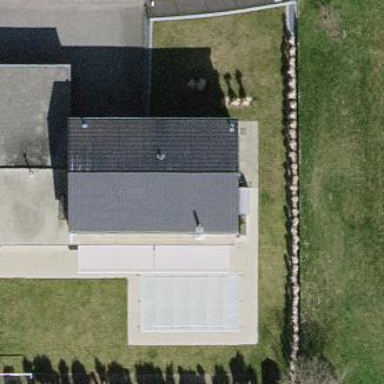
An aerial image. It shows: Detached building.